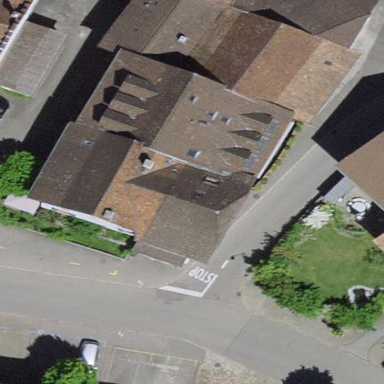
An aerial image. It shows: Building.